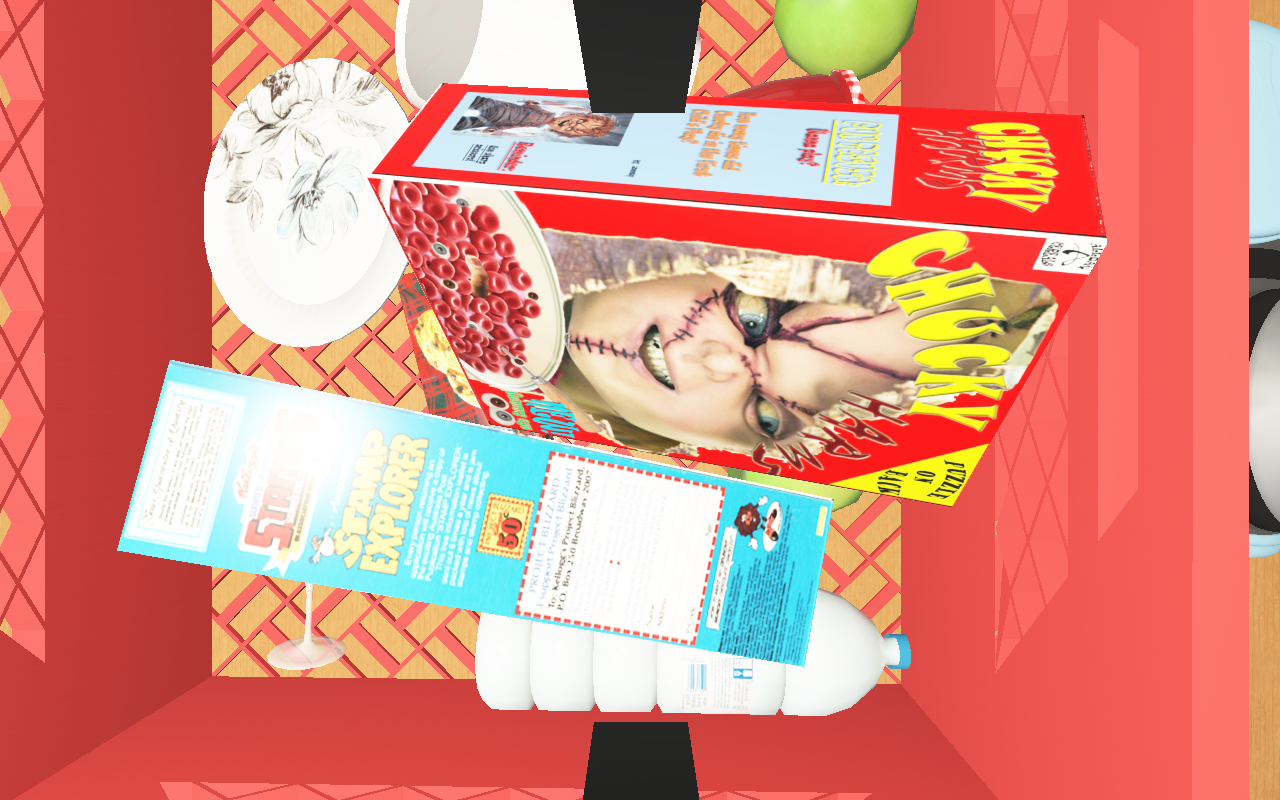
Objects in the scene:
carafe
apple
apple
orange
orange
spoon
plate
wineglass
jam jar
cereal box